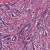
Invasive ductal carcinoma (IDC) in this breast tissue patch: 1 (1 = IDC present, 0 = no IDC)